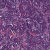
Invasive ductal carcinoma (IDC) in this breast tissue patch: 0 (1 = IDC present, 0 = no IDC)